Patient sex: F
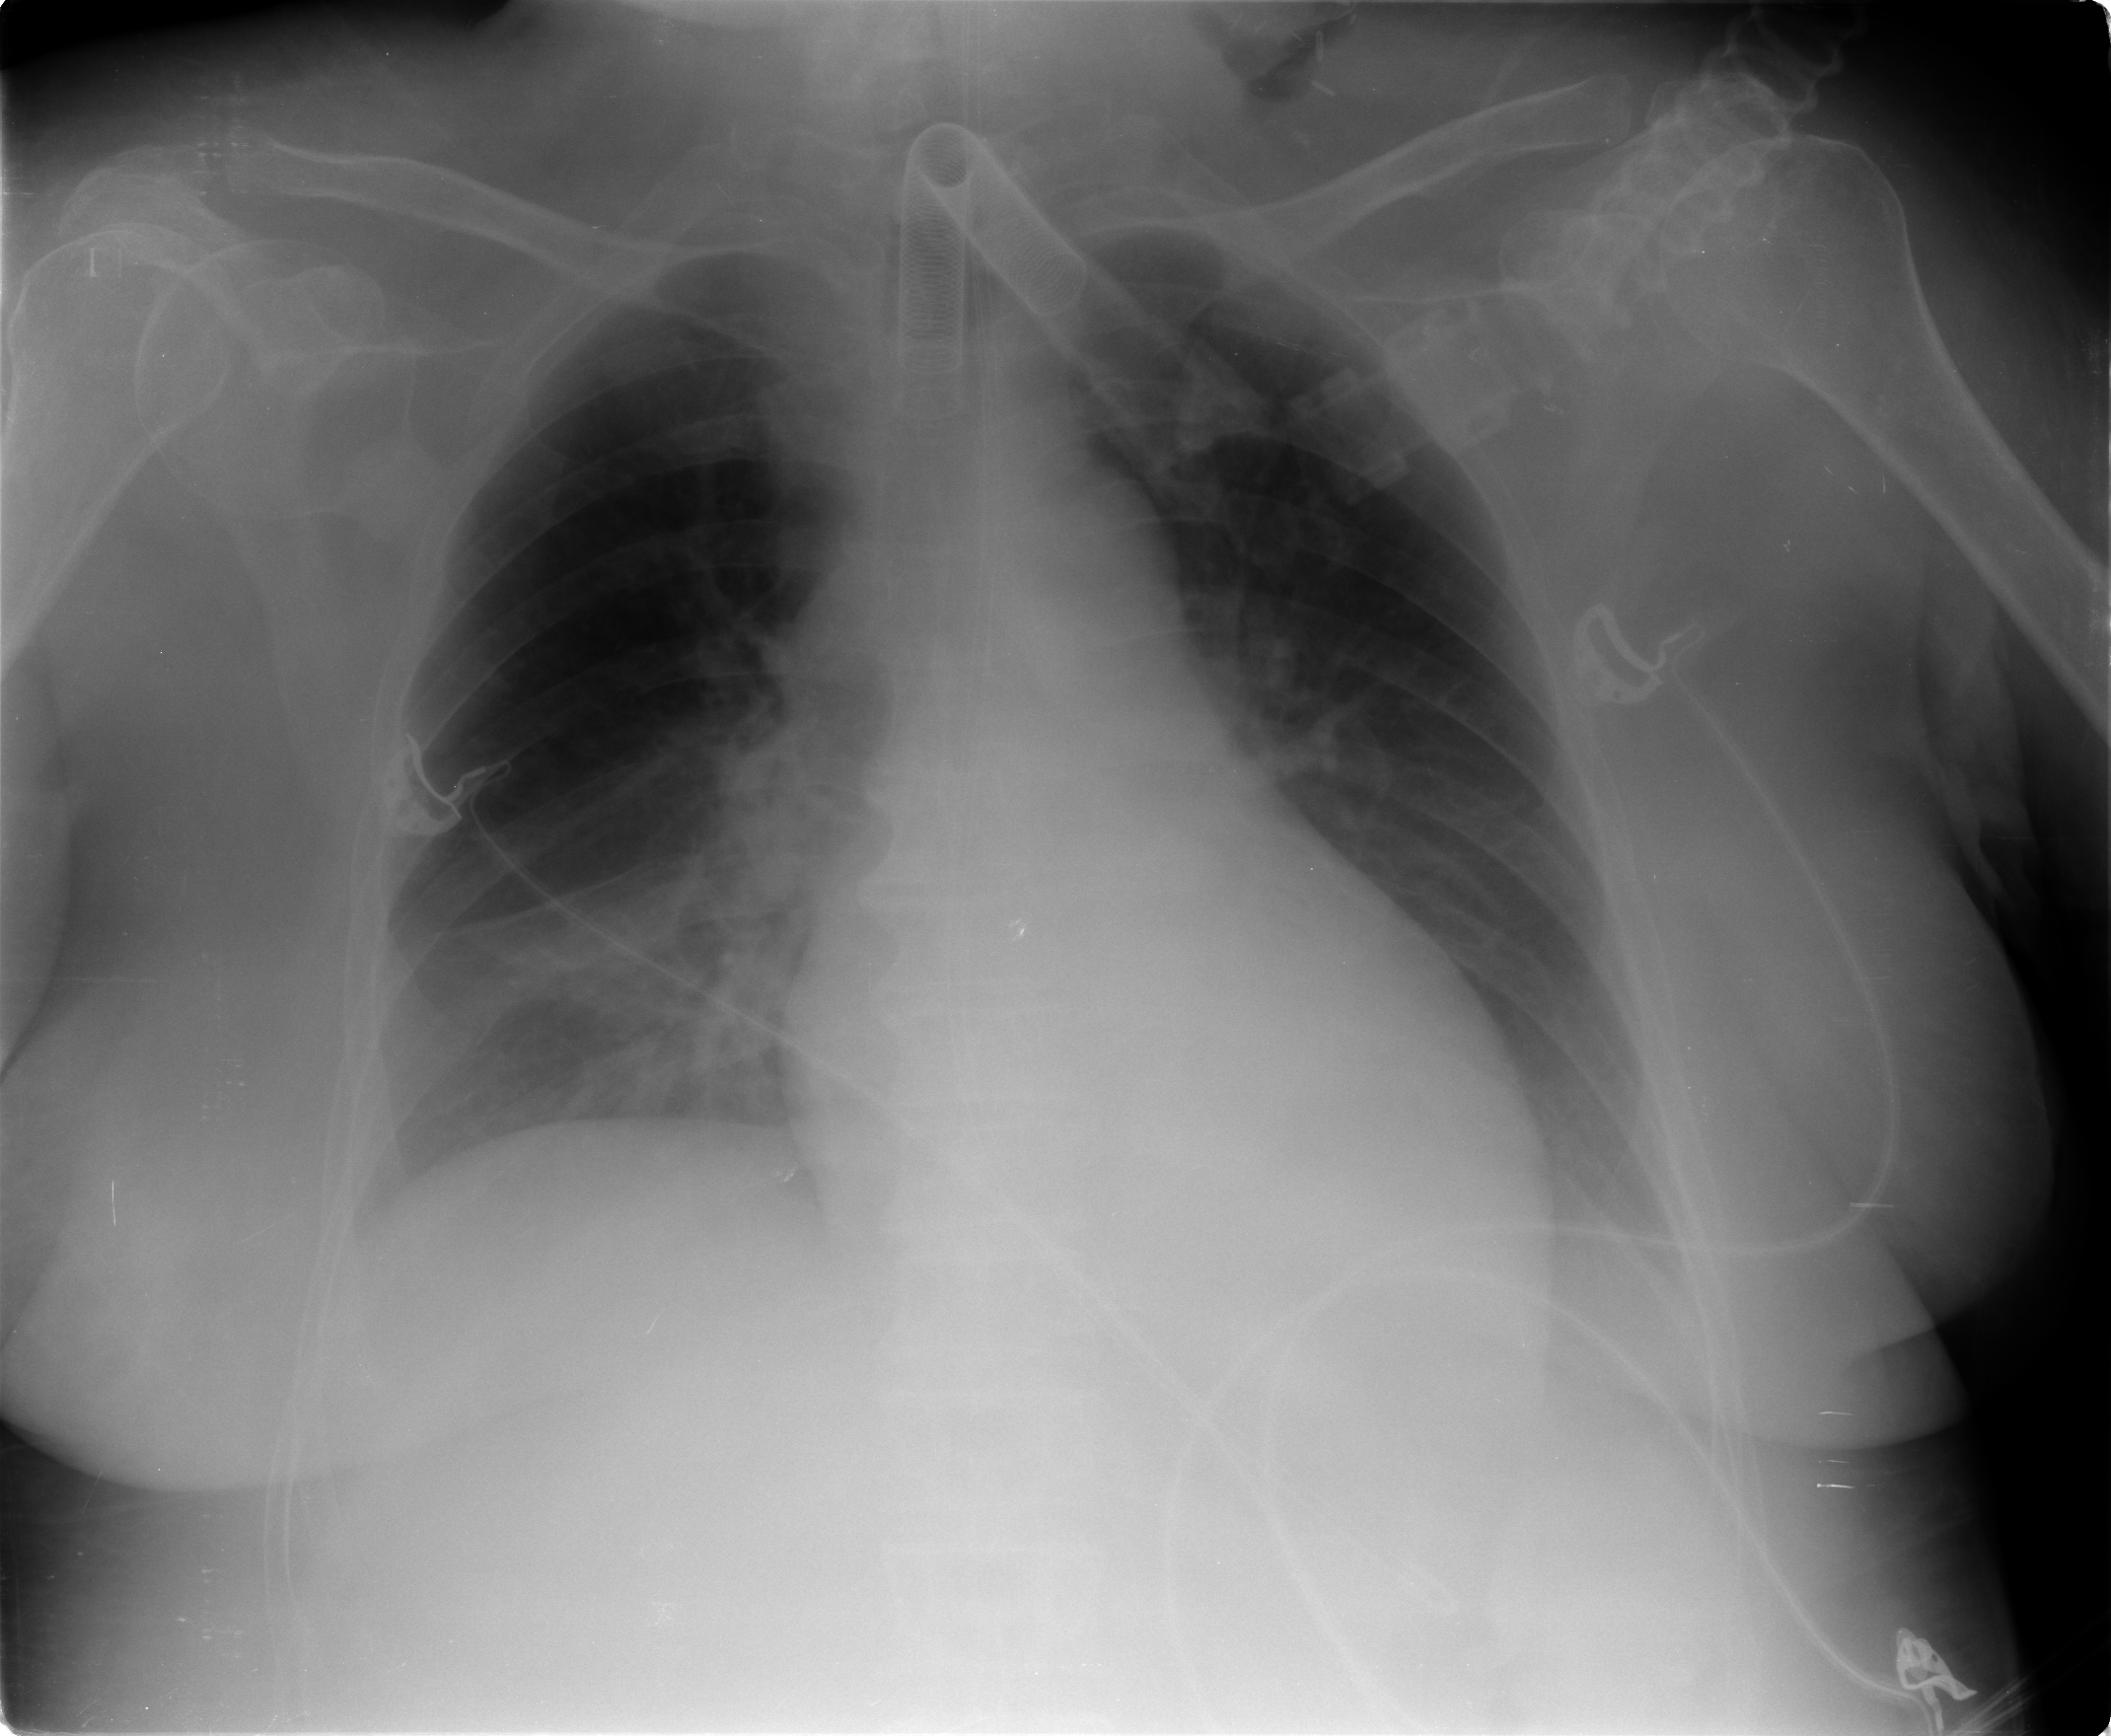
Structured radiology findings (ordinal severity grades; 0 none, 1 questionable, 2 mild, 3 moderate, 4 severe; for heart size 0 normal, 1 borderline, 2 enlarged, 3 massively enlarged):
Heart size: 1
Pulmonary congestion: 2
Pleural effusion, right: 0
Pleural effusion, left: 1
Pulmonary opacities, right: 0
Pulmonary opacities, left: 0
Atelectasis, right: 2
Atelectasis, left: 1